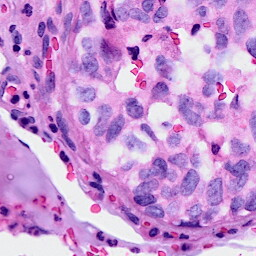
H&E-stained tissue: Breast